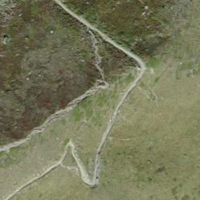
EUNIS habitat code: 26
Species observed at this site:
Saxifraga aizoides
Vaccinium uliginosum
Viola calcarata
Geum montanum